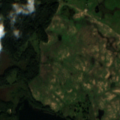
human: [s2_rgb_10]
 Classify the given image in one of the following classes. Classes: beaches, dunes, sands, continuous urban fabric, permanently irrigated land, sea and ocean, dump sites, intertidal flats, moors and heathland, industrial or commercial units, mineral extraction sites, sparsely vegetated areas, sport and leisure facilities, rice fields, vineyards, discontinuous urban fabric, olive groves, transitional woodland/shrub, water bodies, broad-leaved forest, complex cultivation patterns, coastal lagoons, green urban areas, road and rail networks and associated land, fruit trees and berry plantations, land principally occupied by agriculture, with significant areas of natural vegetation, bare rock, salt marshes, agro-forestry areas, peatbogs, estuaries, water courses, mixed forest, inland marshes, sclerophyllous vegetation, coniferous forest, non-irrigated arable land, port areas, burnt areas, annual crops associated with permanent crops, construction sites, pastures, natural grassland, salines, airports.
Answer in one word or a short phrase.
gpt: non-irrigated arable land, pastures, land principally occupied by agriculture, with significant areas of natural vegetation, transitional woodland/shrub, water bodies